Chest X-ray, PA view. Patient: 55 years old, sex M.
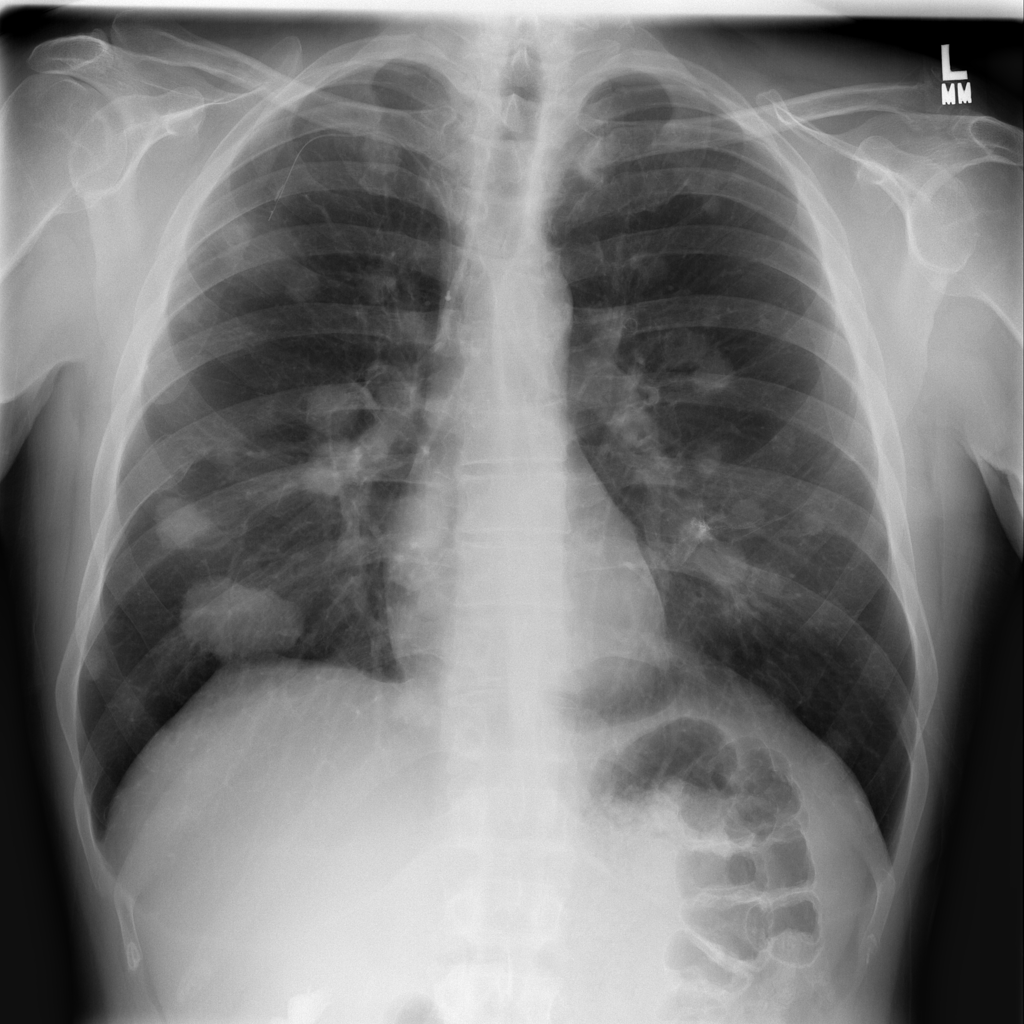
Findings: Nodule